Field crop: tomato
Growth stage: 1
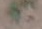
Species: solanum